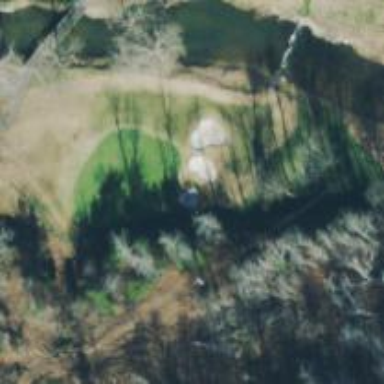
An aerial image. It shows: Golf hole.